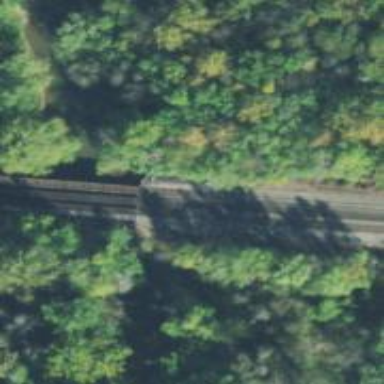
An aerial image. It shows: Bridge over railway siding.